Chest X-ray:
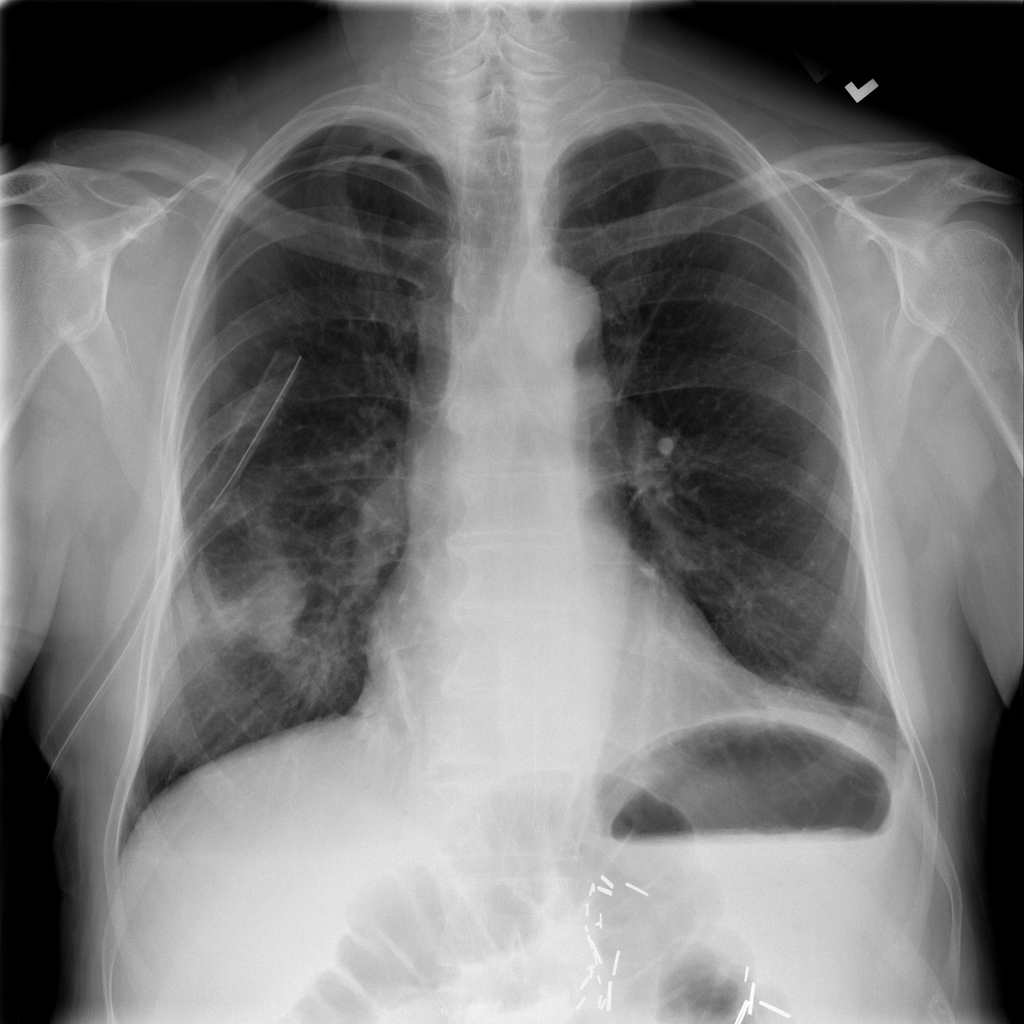
Findings: Pneumothorax, Consolidation, Atelectasis
No abnormal finding: no